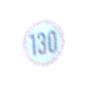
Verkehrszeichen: Geschwindigkeit130
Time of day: MorningAfternoon
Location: Outdoor (RoadRail)
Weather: Clear
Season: NotSpecified
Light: Natural